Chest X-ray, PA view. Patient: 53 years old, sex F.
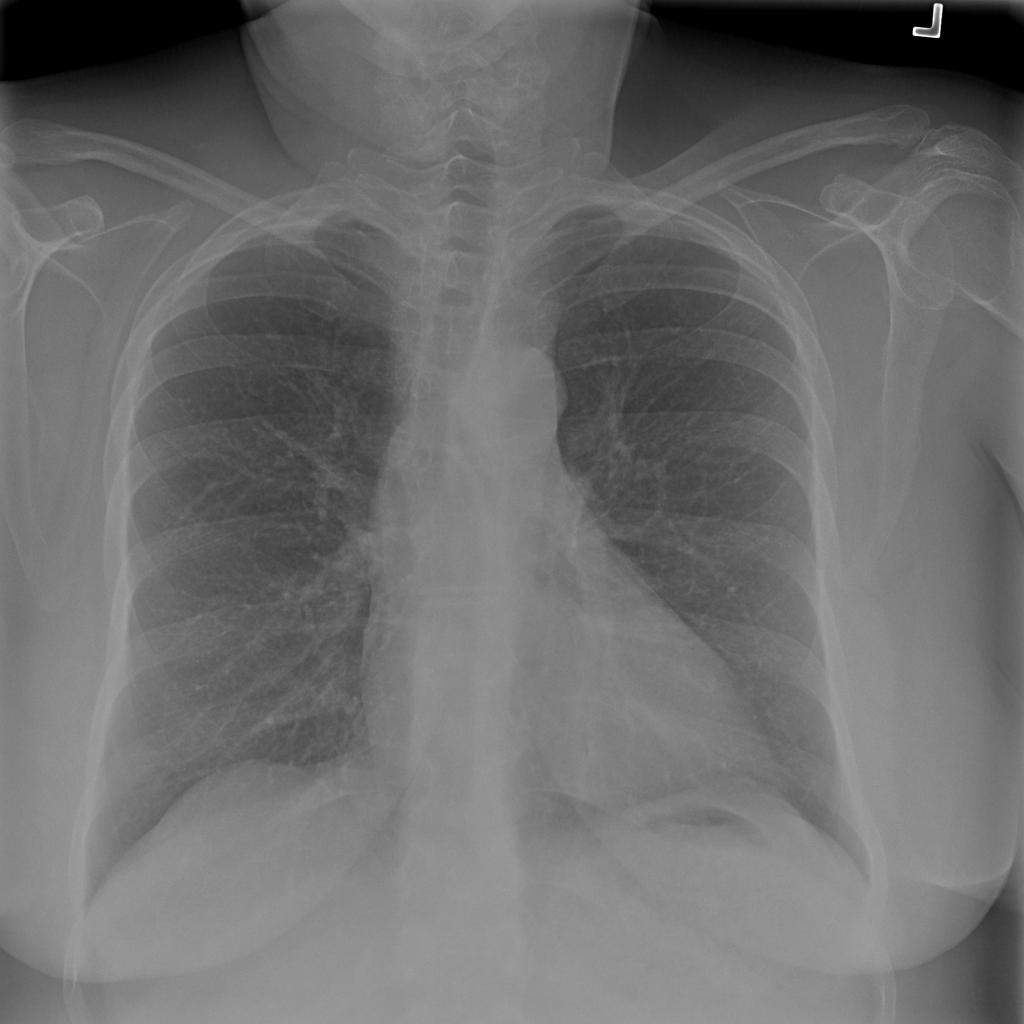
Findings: Consolidation